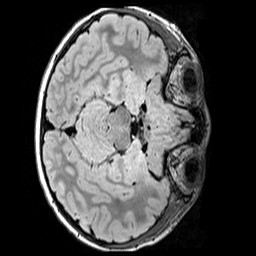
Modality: FLAIR
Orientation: axial
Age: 9
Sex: male
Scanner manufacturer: siemens
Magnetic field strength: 3 T
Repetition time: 5 s
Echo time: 0.388 s